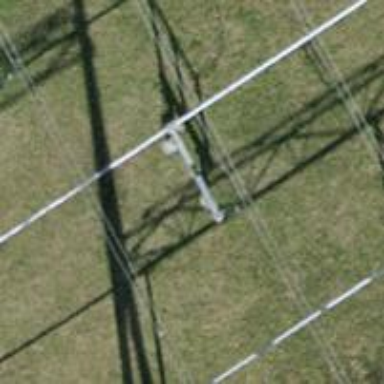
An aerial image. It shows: Switch for power supply.